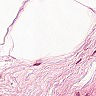
Metastatic tissue present: no